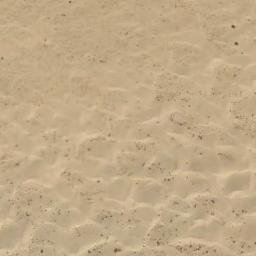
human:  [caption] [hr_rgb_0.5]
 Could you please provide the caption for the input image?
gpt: The white desert is full of sparse plants .

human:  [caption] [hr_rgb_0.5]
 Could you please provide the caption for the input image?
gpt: There are deep ravines in this desert .

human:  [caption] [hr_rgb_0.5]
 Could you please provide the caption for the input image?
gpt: The desert has yellow sand and some trellis dunes and some sparse vegetation are also in the desert .

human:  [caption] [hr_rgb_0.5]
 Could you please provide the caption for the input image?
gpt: This is a yellow desert with wavy stripes with some dark green chaparral .

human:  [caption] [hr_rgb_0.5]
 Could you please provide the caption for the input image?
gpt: A yellow desert with some dunes and bushes .